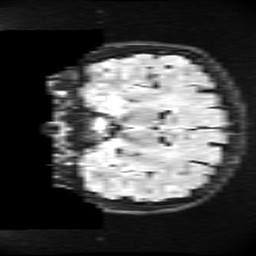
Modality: FLAIR
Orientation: coronal
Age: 21
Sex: female
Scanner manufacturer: ge
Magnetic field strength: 3 T
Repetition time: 11 s
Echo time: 0.1497 s